Aerial crown-view tile of a tropical tree (Barro Colorado Island, Panama), acquired 20250715:
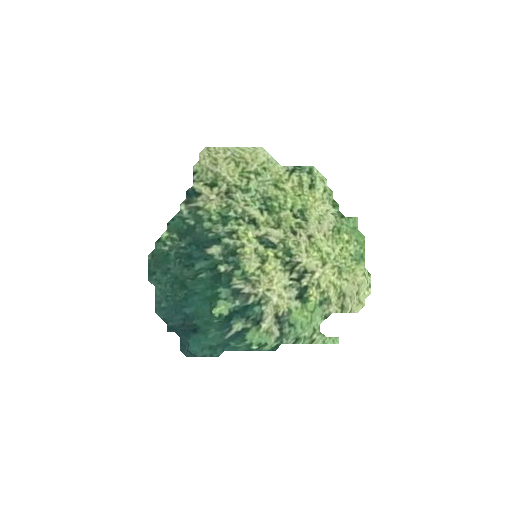
Species: Quararibea stenophylla
GBIF accepted scientific name: Quararibea stenophylla
Crown area: 50.495 m²